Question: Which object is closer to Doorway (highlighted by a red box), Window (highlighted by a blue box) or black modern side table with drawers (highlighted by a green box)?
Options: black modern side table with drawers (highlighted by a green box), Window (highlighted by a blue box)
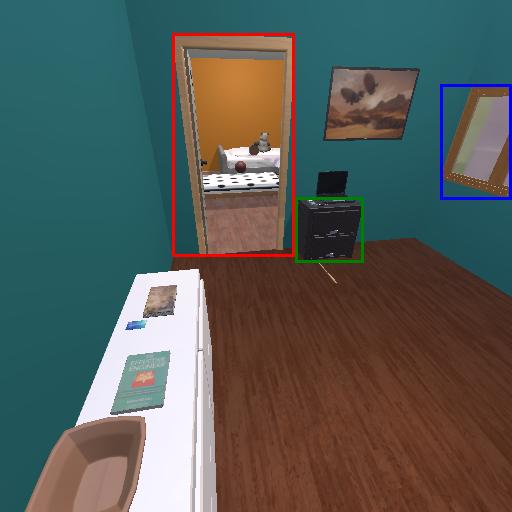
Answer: black modern side table with drawers (highlighted by a green box)